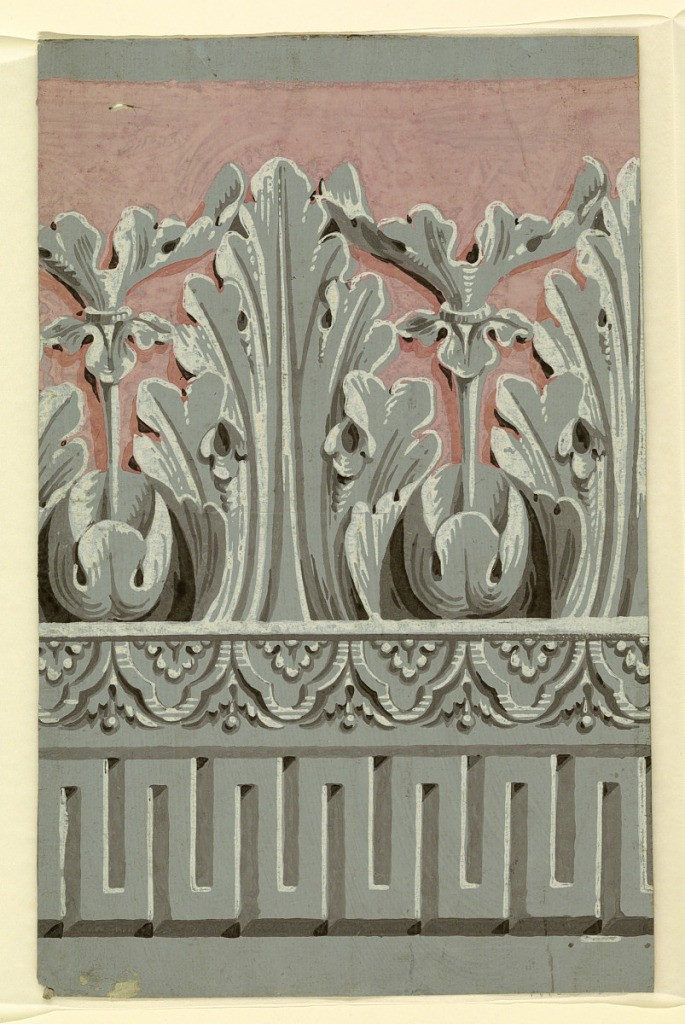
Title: Border
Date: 1810–20
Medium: Block-printed on handmade paper
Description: Large-scale acanthus and dentae. Printed in grisaille with pink background on gray ground.